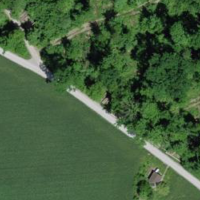
EUNIS habitat code: 44
Species observed at this site:
Cornus sanguinea